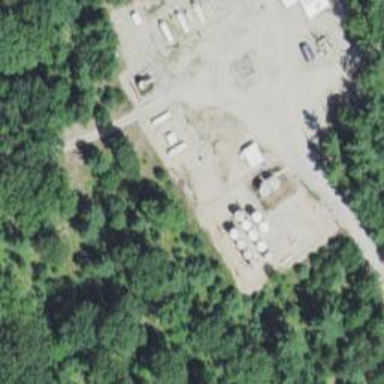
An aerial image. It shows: Storage tank that is man-made.